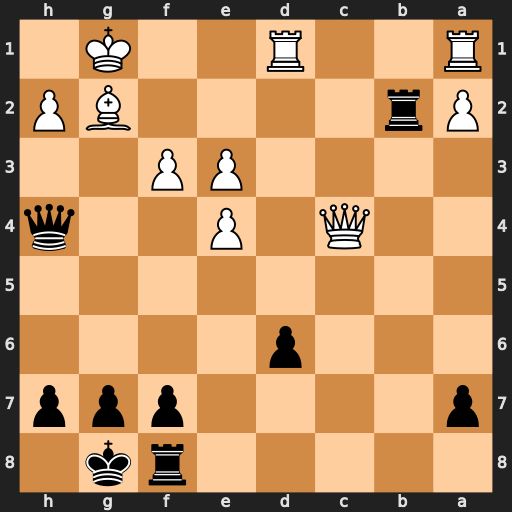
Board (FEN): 5rk1/p4ppp/3p4/8/2Q1P2q/4PP2/Pr4BP/R2R2K1
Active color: b
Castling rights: -
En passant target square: -
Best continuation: Qf2+ Kh1 Qxg2#